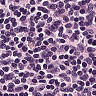
Metastatic tissue present: no